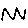
Label: zigzag